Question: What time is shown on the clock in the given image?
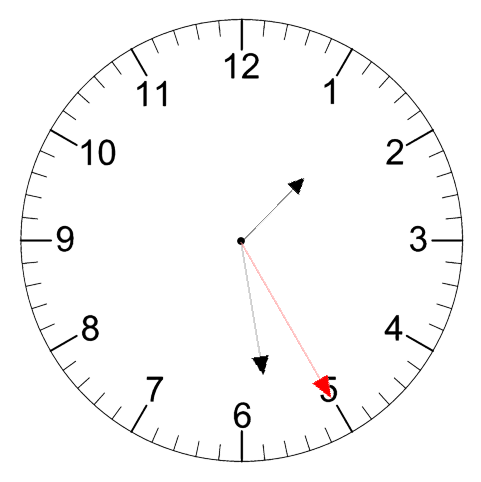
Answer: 01:28:25